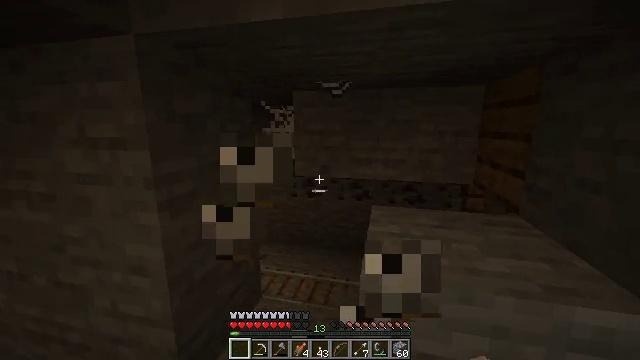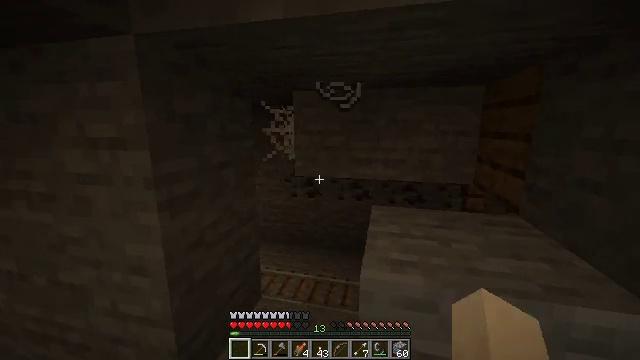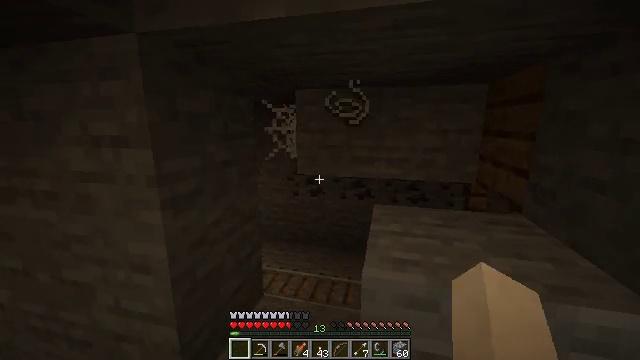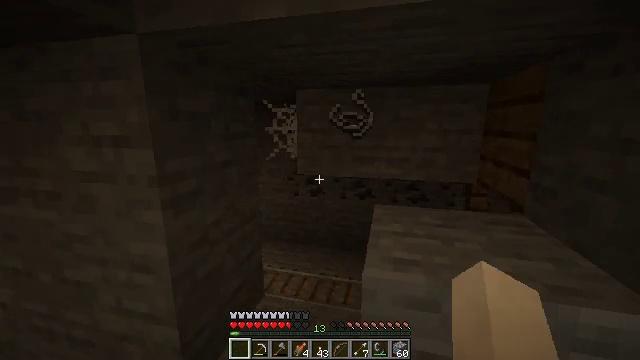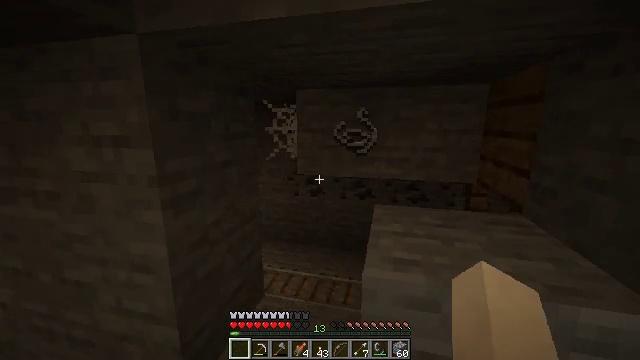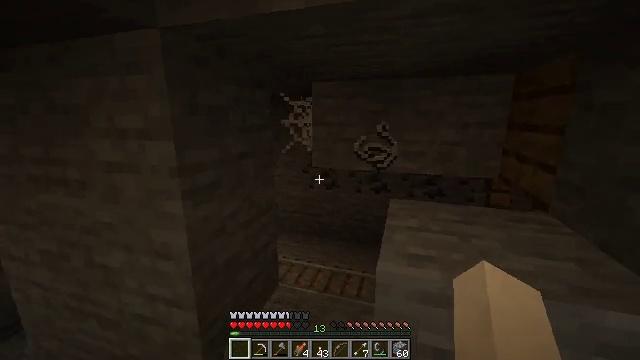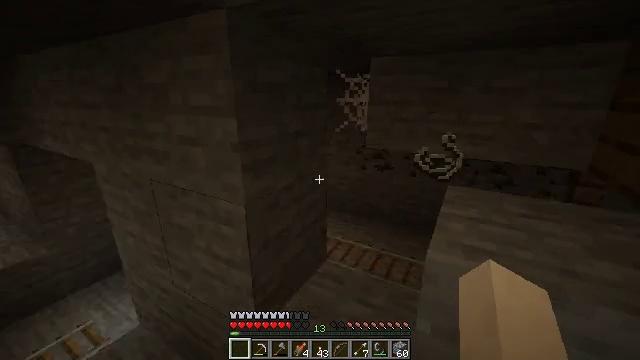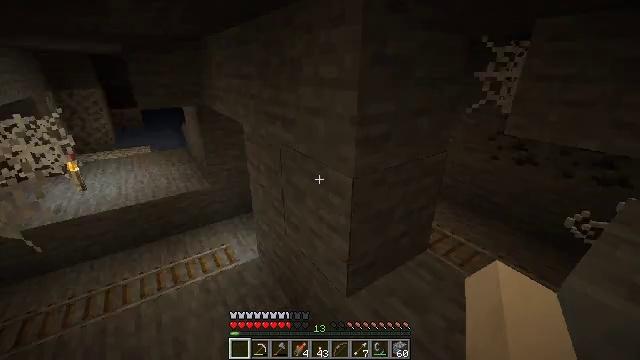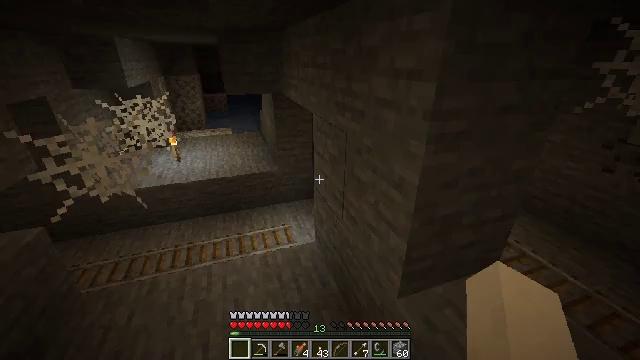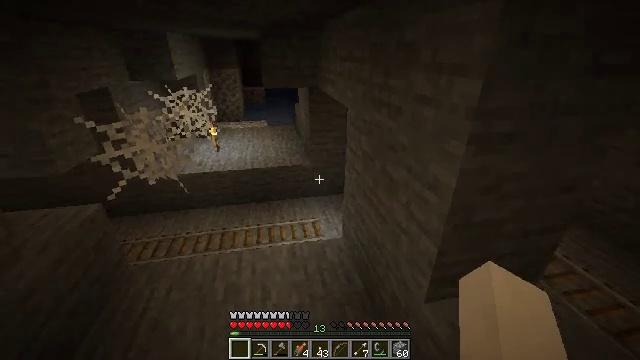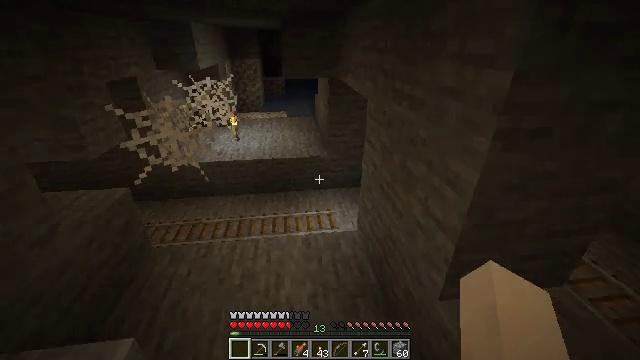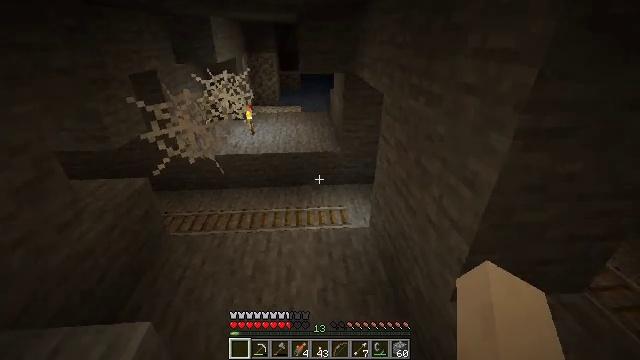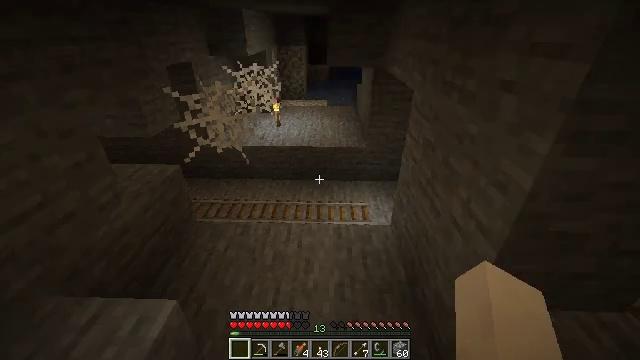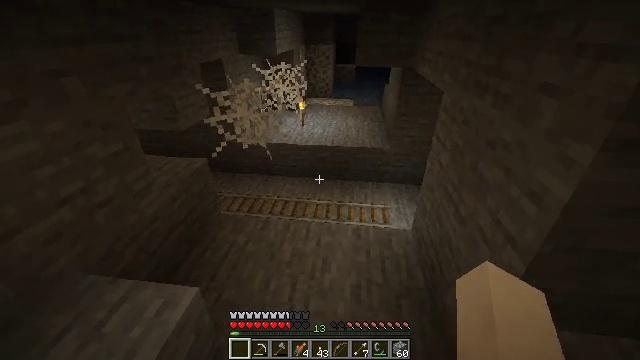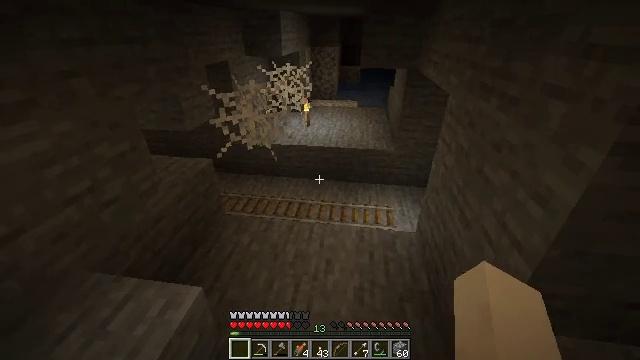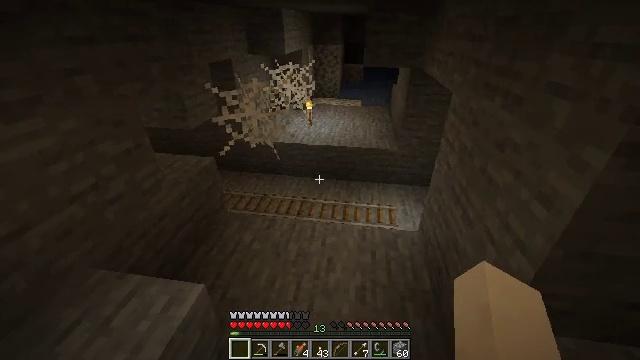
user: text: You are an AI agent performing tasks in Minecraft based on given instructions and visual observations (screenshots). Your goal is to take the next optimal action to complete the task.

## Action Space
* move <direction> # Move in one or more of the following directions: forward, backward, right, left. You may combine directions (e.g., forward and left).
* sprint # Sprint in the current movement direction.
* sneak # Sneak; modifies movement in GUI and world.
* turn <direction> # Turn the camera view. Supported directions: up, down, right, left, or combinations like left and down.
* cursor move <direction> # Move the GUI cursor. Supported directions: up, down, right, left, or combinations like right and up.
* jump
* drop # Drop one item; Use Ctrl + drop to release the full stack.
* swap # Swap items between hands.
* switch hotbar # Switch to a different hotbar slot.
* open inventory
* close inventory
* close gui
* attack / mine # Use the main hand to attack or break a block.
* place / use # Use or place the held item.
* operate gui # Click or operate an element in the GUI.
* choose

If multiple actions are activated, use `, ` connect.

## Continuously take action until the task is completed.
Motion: motion action
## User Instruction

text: Break the cobweb with a sword.
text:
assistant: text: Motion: no_op
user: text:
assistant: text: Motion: no_op
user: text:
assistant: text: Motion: no_op
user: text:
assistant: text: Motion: no_op
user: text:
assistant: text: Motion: turn left and down
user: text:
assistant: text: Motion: turn left and down
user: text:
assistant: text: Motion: turn left and down
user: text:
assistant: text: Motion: turn left and down
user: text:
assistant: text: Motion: turn left and down
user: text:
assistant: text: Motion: turn left and down
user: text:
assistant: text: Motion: turn left and down
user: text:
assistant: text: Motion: turn left and down
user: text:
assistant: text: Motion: turn left
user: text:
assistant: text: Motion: turn left
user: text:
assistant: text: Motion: no_op
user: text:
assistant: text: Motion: no_op
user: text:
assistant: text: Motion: no_op
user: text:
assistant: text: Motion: no_op
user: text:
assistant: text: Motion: no_op
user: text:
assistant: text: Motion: no_op
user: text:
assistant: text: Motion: no_op
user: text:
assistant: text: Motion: no_op
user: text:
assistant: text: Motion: no_op
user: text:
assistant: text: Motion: no_op
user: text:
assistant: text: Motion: no_op
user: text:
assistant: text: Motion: open inventory
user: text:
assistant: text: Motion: open inventory
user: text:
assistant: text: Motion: turn right, open inventory
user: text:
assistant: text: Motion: turn right and down
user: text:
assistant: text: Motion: no_op